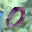
Label: 0